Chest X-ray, AP view. Patient: 52 years old, sex M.
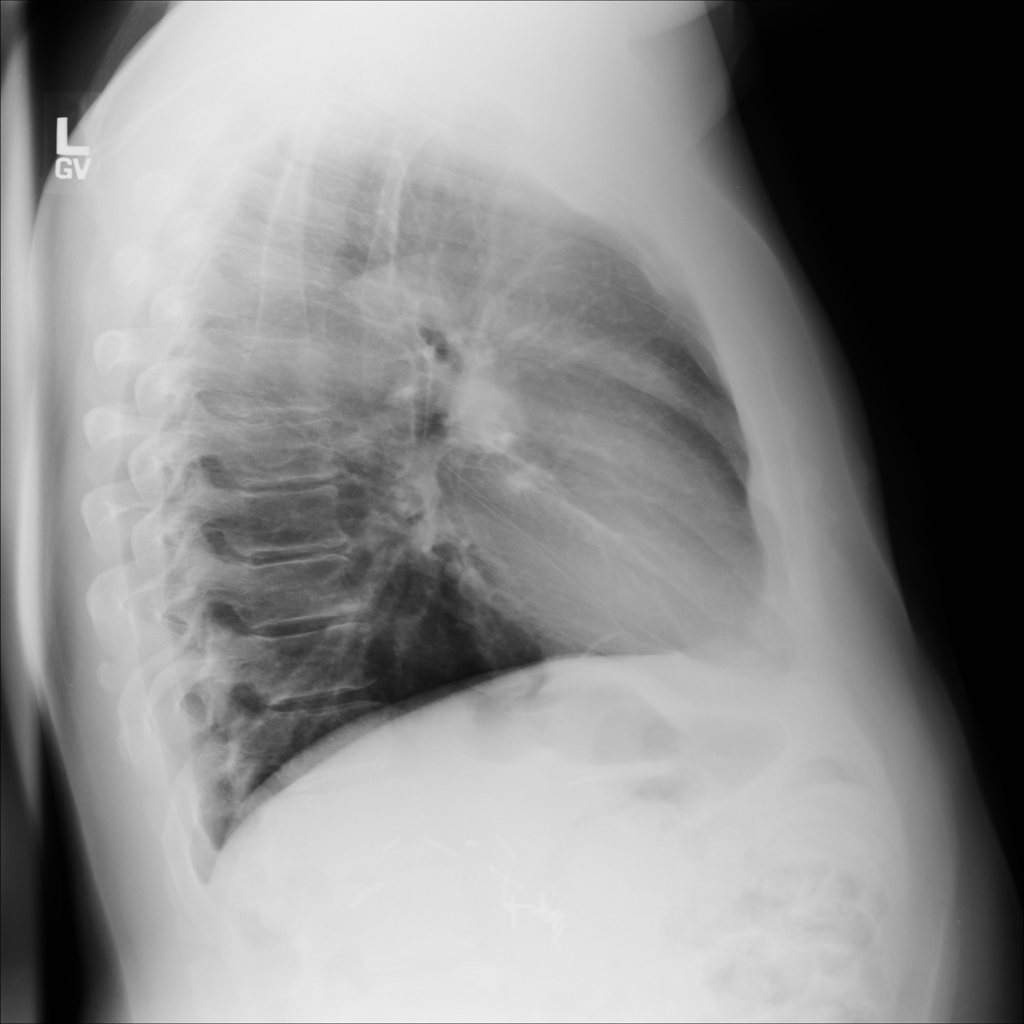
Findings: No Finding